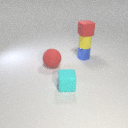
small red rubber cube above small yellow rubber cylinder